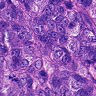
Metastatic tissue present: yes